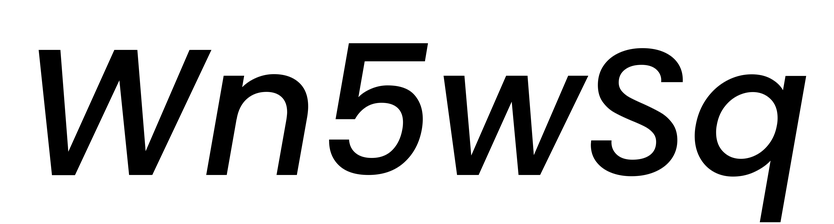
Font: Poppins-MediumItalic